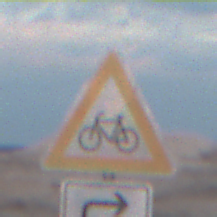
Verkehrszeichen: RadverkehrRechts
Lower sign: RichtungsangabeDurchPfeile5
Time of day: SunriseSunset
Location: Outdoor (Beach)
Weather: PartlyCloudy
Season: NotSpecified
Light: Natural